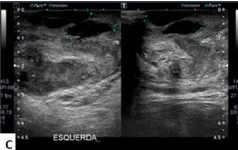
Ultrasound image showing signs of diffuse and heterogeneous
increase in the dimensions of the left epididymis, exhibiting a small
collection of liquid contiguous to the tail of the epididymis, situated on
the left scrotal wall, which is thick and heterogeneous.
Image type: radiology (ultrasound)